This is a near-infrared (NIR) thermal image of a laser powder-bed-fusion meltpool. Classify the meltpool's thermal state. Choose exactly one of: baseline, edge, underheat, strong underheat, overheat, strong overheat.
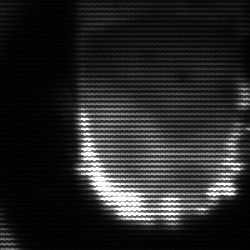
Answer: baseline